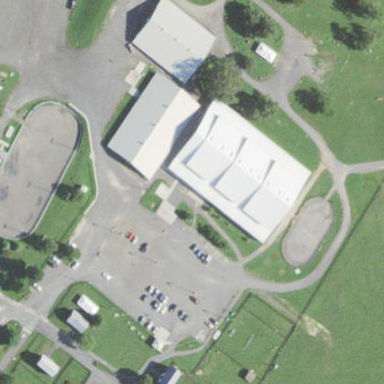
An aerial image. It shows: Building located in area designated for horse riding leisure land.